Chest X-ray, AP view. Patient: 21 years old, sex M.
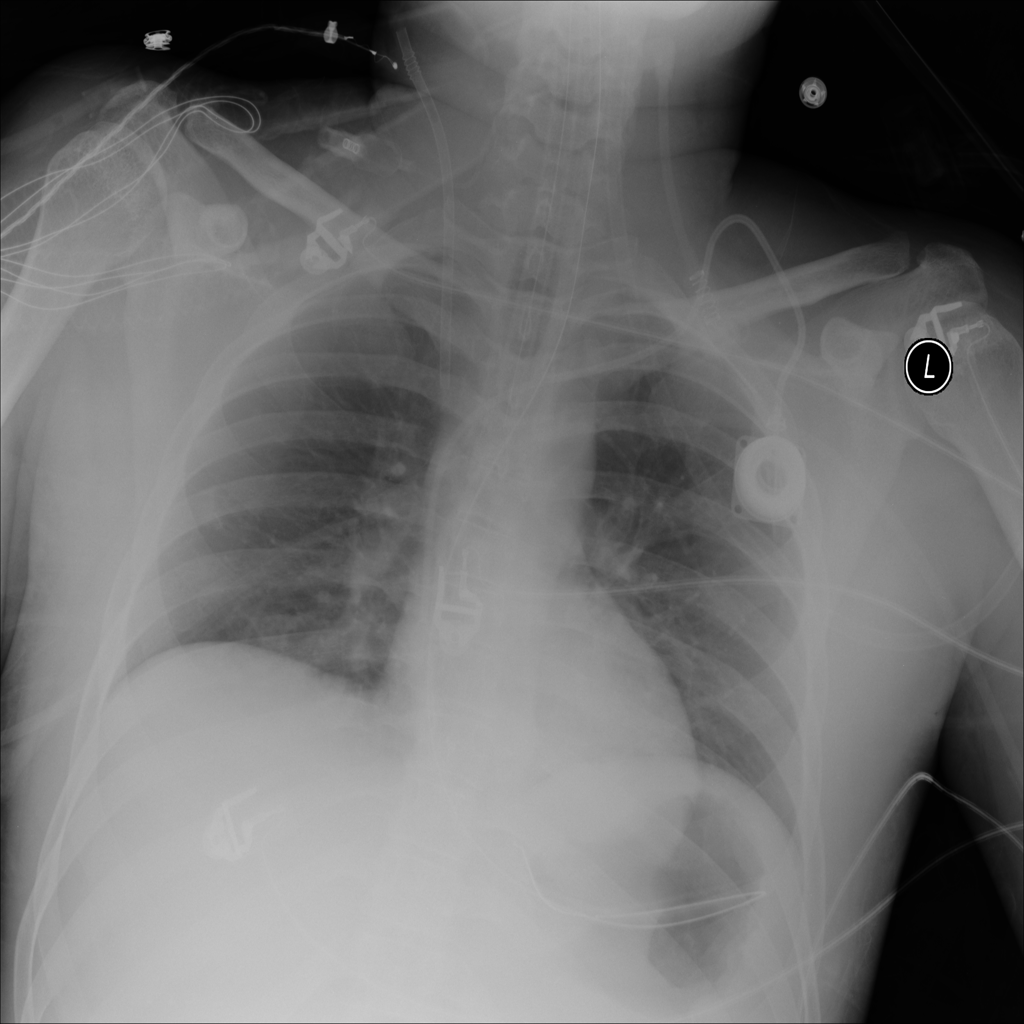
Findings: No Finding